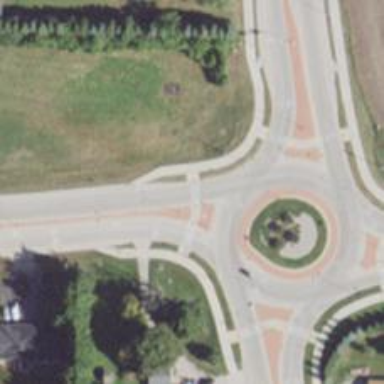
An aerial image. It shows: Marked crossing on asphalt path.